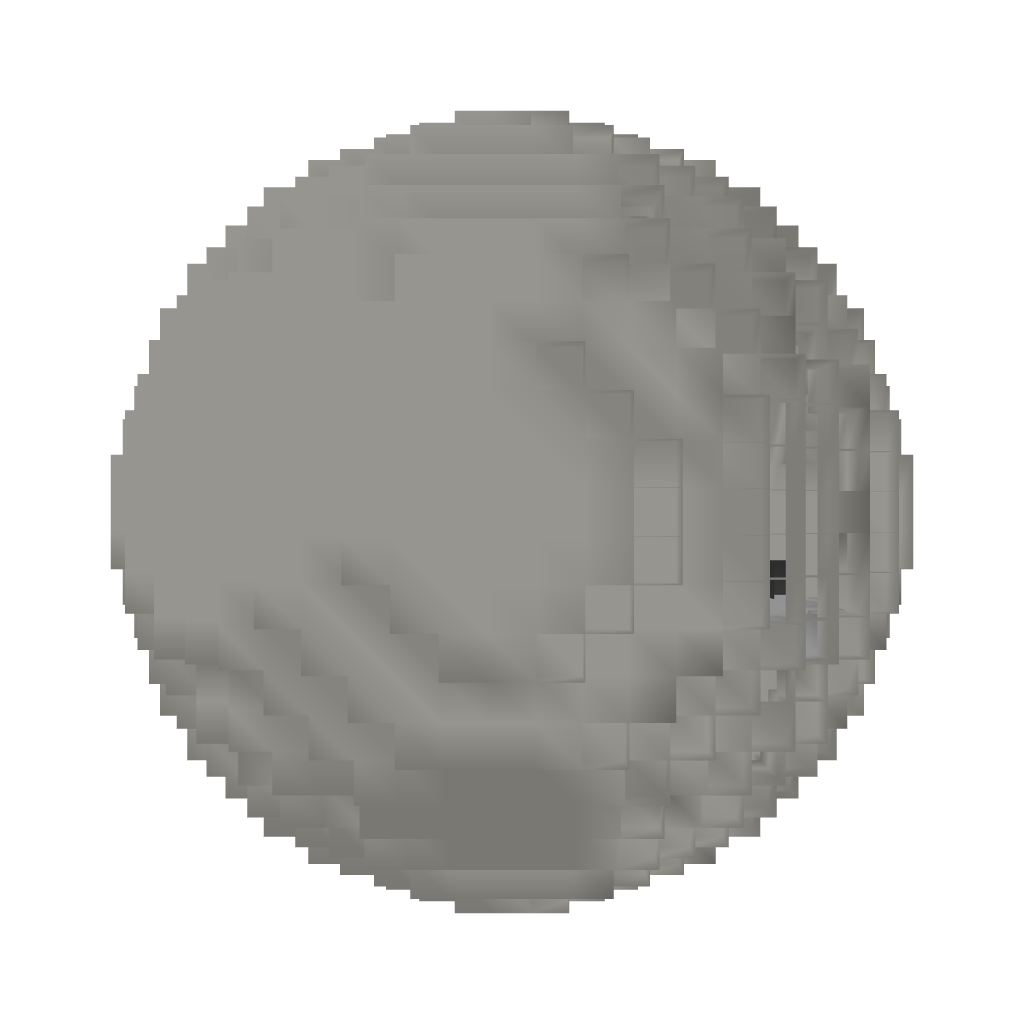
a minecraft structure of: bio sphere